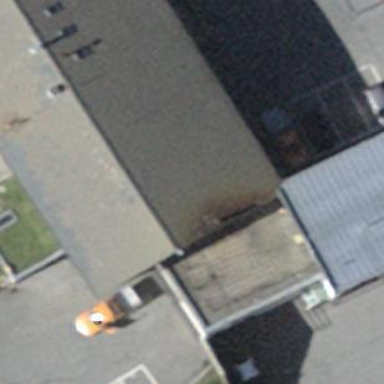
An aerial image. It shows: Industrial building.